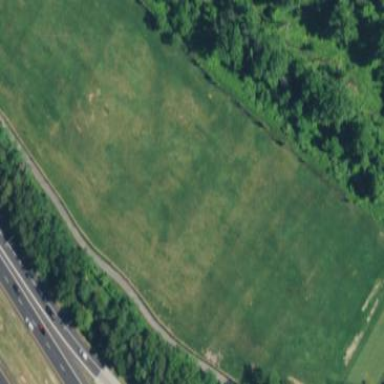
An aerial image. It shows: Driving range for golf practice.